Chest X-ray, PA view. Patient: 47 years old, sex F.
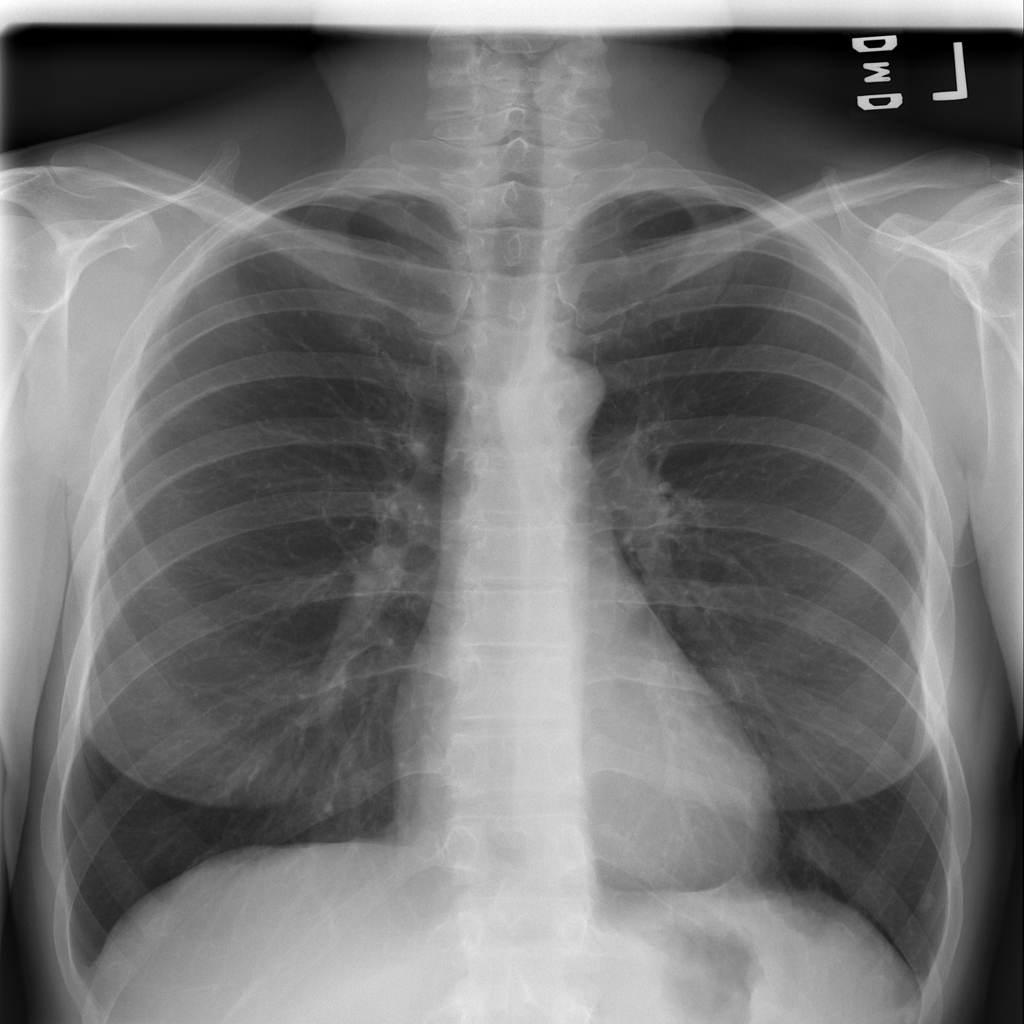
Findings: No Finding